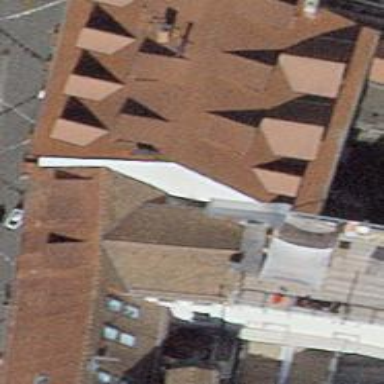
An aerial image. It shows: Restaurant.